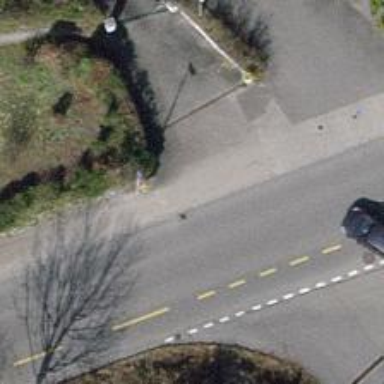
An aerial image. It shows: Service road with sidewalk alongside.